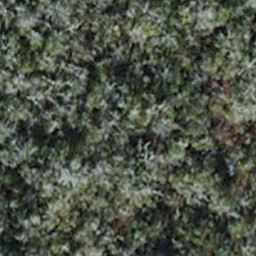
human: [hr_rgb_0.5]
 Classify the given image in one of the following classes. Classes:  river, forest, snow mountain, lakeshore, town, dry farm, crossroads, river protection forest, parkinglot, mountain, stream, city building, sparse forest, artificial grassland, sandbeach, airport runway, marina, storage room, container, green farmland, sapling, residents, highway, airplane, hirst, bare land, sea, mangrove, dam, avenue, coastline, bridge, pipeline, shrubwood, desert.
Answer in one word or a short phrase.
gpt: sapling